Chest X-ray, PA view. Patient: 9 years old, sex F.
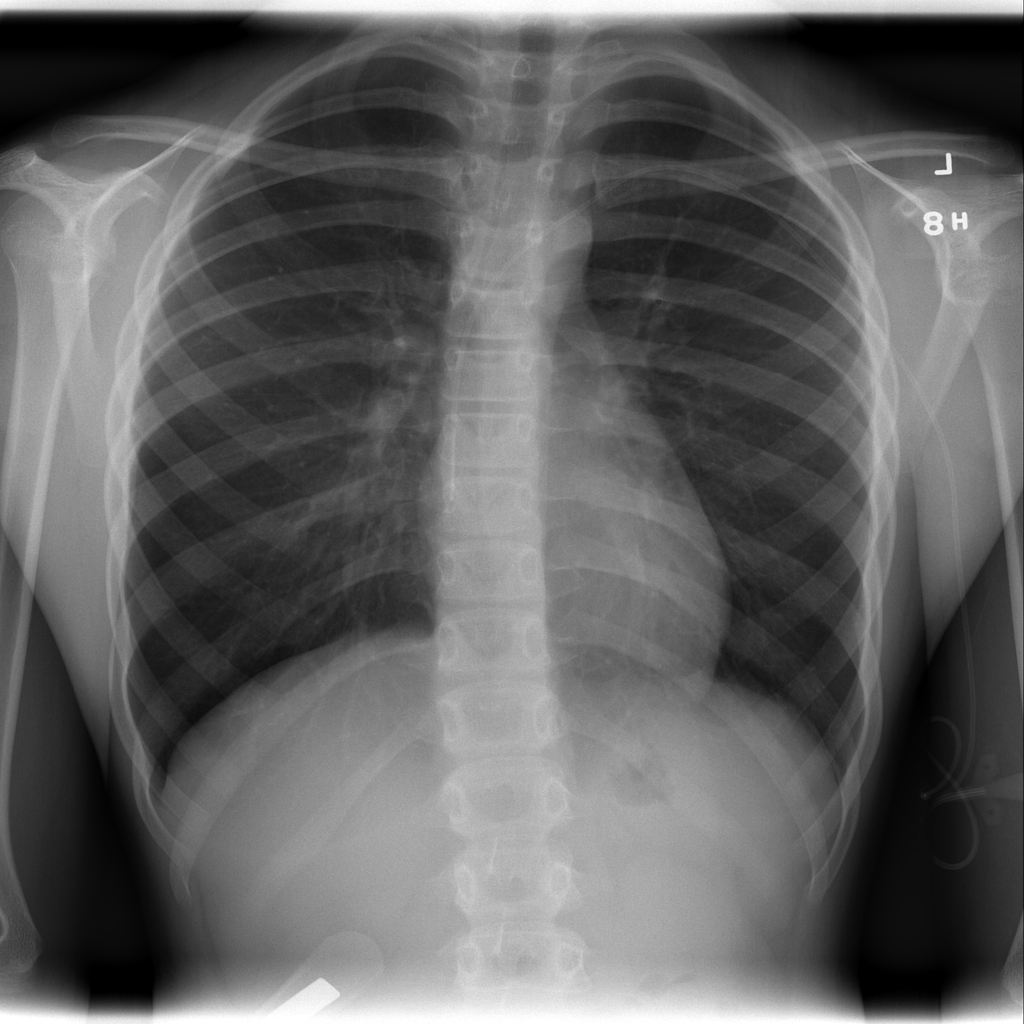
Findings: No Finding